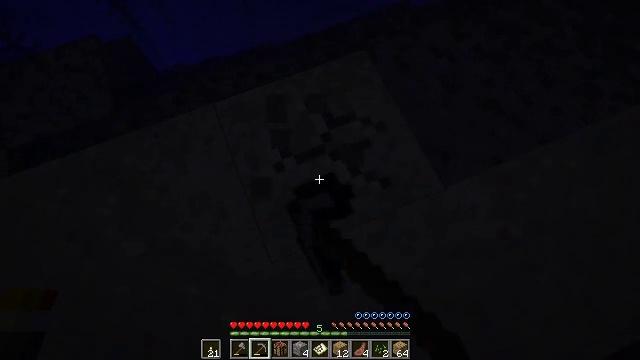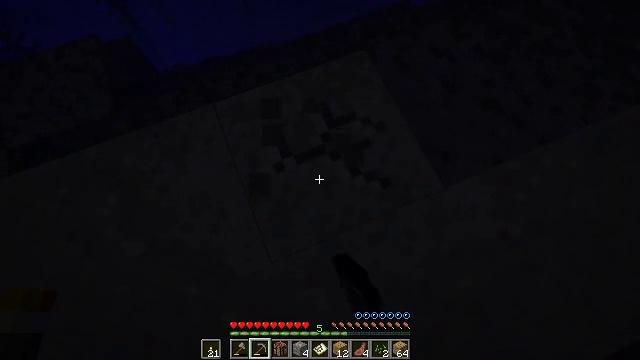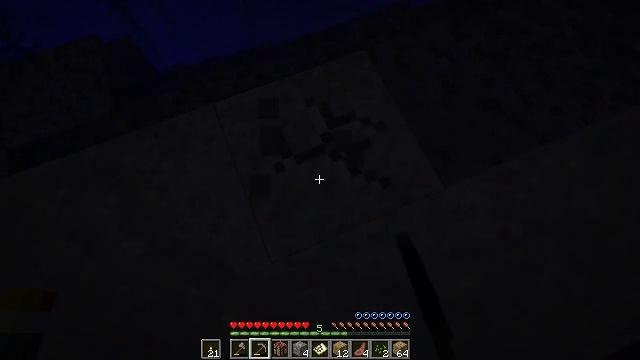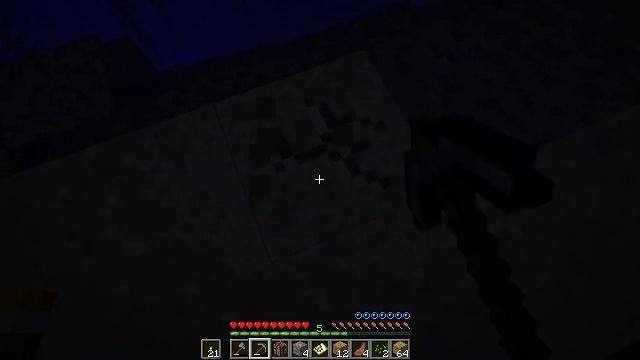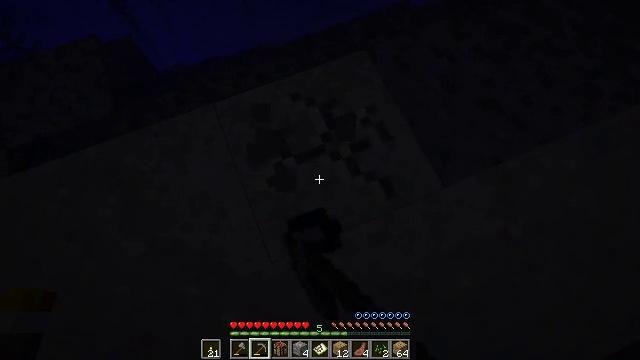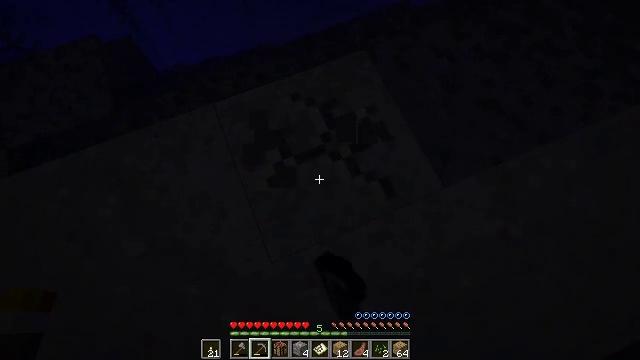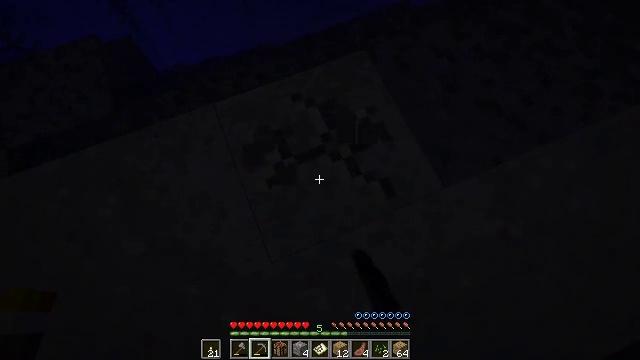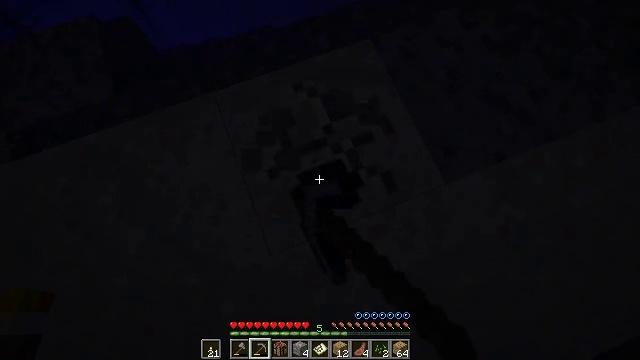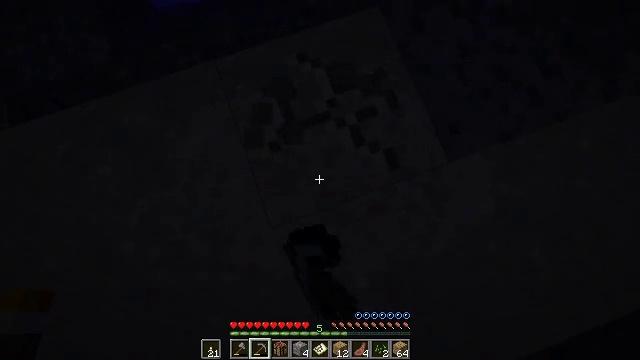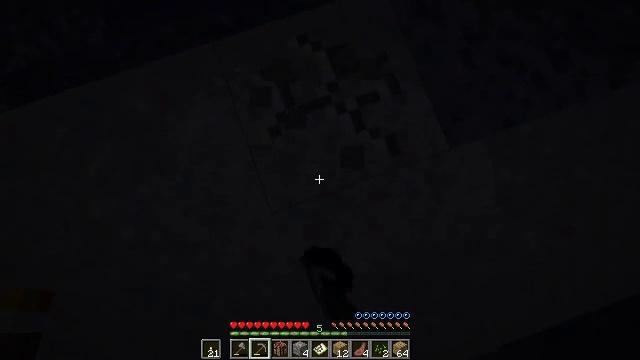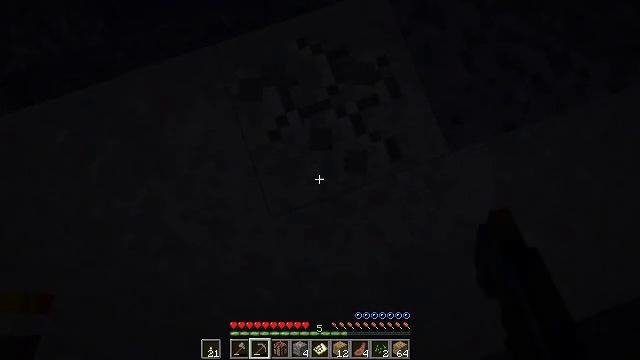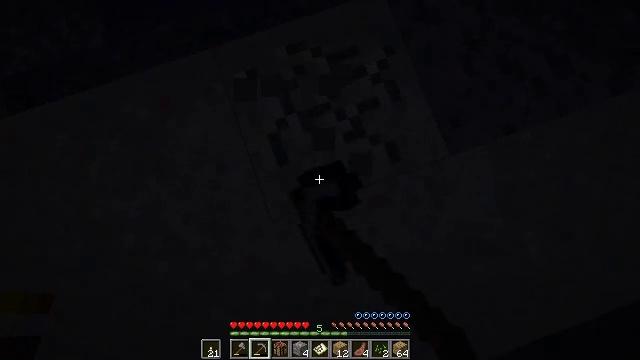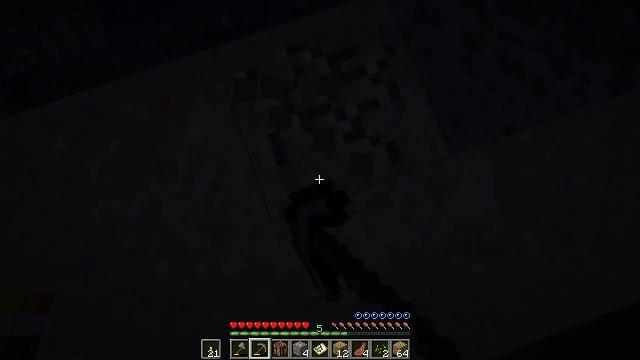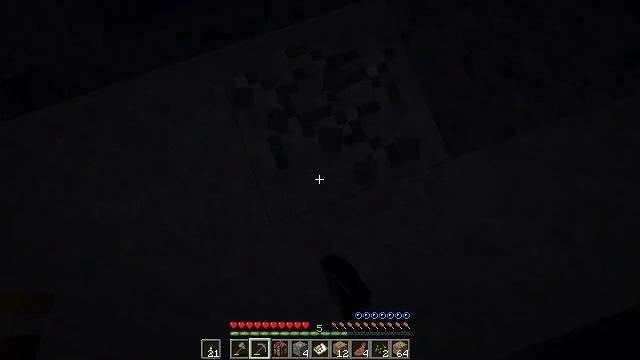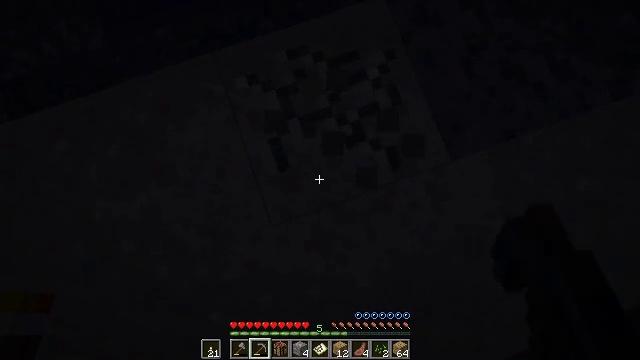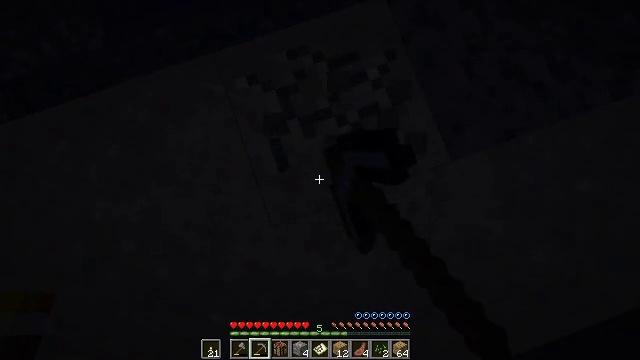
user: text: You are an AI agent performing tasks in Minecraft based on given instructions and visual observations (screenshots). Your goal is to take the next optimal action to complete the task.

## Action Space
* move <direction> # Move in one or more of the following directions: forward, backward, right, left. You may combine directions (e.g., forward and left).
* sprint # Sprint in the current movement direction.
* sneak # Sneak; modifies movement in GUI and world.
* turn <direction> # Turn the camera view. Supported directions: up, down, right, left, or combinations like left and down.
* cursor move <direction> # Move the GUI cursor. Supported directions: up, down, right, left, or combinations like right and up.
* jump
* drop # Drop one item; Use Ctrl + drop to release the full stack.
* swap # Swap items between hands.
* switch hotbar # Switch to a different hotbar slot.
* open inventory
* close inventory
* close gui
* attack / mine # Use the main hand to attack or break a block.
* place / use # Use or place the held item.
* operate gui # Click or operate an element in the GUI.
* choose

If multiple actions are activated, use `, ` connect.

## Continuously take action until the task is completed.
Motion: motion action
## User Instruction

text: Mine sand by the water.
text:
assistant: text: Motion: attack / mine
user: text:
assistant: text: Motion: attack / mine
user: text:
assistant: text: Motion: attack / mine
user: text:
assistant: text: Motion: attack / mine
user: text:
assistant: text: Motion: attack / mine
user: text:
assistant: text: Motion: move forward, attack / mine
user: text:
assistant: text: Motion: move forward, turn left and down, attack / mine
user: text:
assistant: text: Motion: turn left and down, attack / mine
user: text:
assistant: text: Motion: turn down, attack / mine
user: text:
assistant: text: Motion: attack / mine
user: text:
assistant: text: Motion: attack / mine
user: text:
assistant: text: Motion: attack / mine
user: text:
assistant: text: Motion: attack / mine
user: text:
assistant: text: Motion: attack / mine
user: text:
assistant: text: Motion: attack / mine
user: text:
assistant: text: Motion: attack / mine
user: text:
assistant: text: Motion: attack / mine
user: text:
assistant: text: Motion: attack / mine
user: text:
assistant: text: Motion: attack / mine
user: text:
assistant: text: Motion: attack / mine
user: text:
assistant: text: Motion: attack / mine
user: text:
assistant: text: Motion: move forward, attack / mine
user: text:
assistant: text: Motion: move forward, attack / mine
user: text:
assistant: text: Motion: move forward, attack / mine
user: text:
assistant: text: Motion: attack / mine
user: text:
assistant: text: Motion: turn down, attack / mine
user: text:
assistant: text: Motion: turn down, attack / mine
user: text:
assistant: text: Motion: turn down, attack / mine
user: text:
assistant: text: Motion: attack / mine
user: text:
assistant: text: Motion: attack / mine